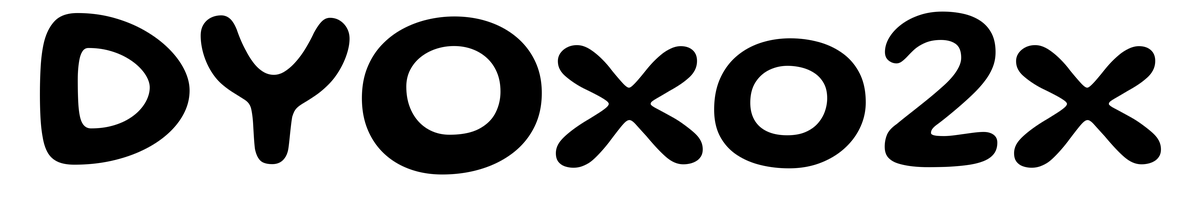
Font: Gluten_Medium